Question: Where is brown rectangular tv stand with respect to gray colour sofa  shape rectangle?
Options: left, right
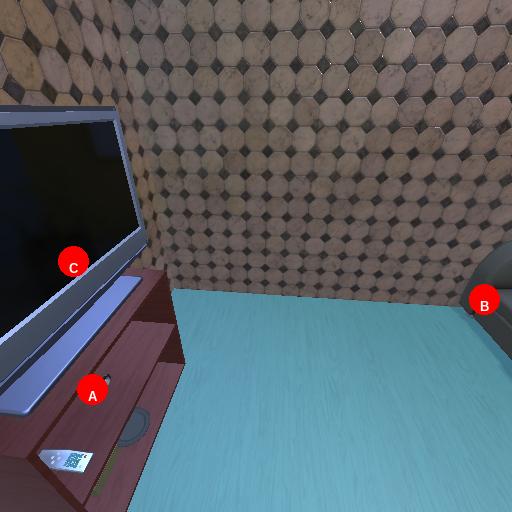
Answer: left